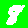
Digit: 8